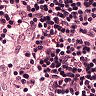
Metastatic tissue present: no